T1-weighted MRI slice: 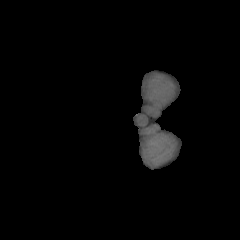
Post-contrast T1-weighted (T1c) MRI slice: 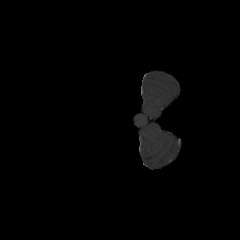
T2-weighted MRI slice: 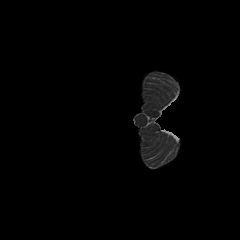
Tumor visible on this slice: no